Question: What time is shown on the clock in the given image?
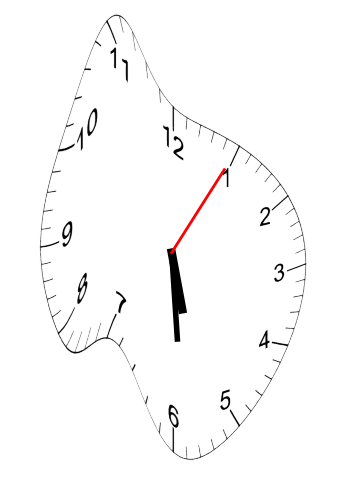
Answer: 05:29:05